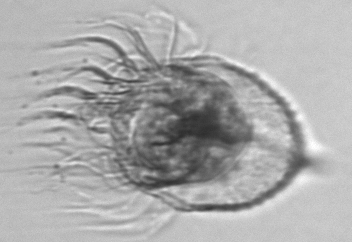
Label: Pelagostrobilidium